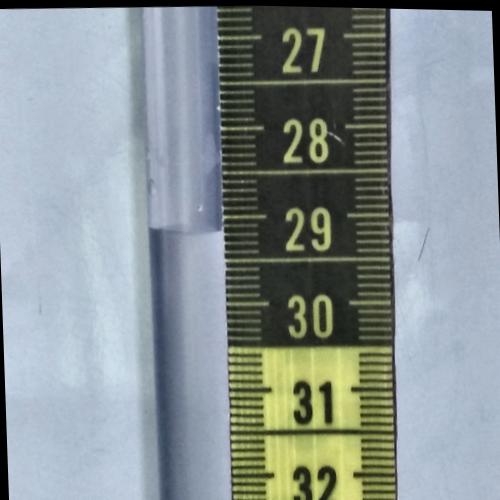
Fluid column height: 29.2 cm